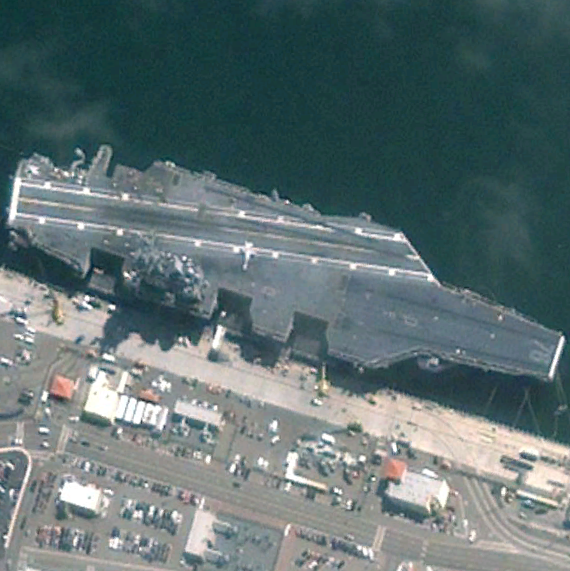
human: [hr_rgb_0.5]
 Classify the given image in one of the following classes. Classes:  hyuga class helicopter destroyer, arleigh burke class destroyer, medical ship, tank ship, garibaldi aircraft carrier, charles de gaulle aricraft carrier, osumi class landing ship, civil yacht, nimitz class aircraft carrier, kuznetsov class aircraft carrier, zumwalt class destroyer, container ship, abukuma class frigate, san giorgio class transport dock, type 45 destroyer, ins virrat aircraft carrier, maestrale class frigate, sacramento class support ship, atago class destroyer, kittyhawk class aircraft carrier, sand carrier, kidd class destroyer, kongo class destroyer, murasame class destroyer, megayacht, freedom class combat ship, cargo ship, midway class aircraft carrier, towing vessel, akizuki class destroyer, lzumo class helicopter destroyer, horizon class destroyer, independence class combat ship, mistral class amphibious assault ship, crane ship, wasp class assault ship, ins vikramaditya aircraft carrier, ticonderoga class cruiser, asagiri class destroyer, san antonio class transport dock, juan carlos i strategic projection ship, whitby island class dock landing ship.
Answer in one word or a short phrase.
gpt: Nimitz class aircraft carrier